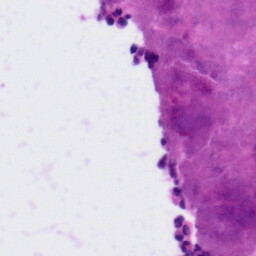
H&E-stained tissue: Tonsil